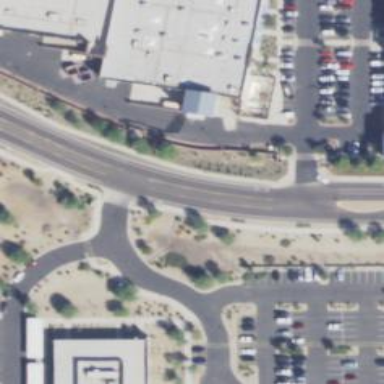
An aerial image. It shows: Tertiary road with asphalt surface and sidewalk on the left.